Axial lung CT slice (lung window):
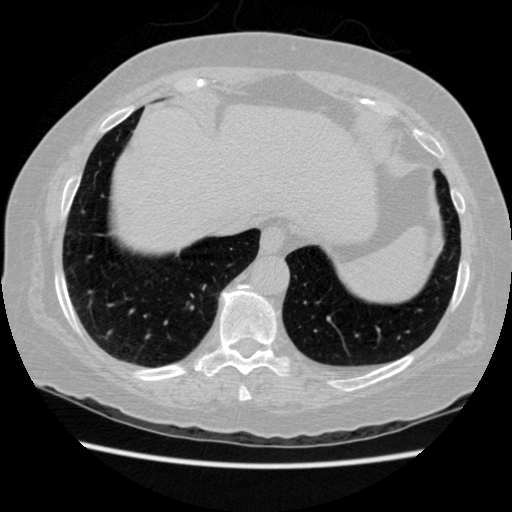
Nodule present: no